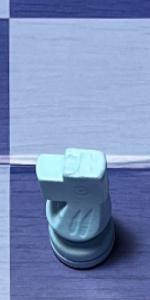
Label: Knight_White